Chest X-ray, AP view. Patient: 38 years old, sex M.
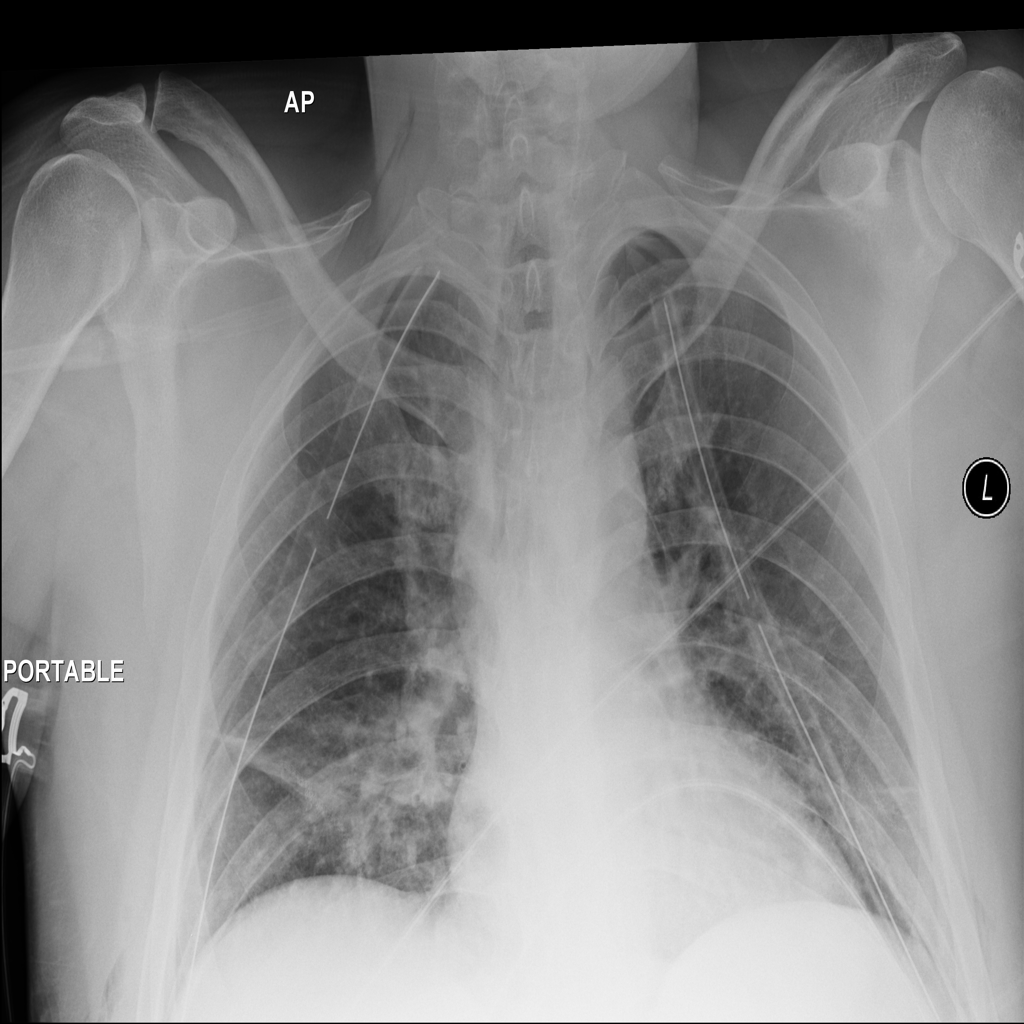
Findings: Atelectasis, Emphysema, Pneumothorax